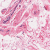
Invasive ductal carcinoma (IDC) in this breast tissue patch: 0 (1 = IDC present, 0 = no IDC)